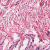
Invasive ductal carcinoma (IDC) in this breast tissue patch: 0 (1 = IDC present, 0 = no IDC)